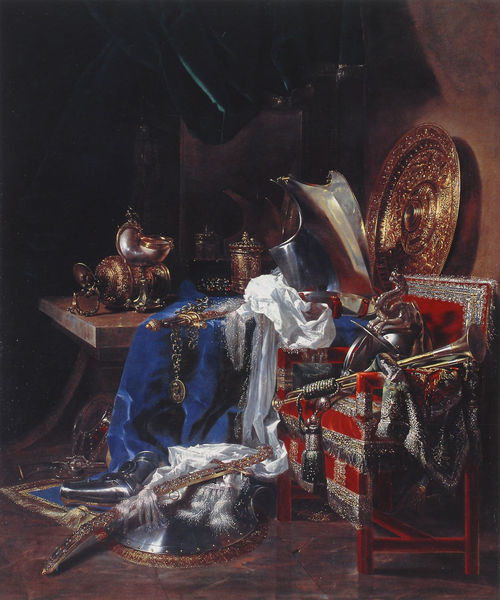
Titel: Stilleben mit Rüstungsteilen, Waffen und Prunkobjekten
Künstler: Willem Kalf
Institution: Le Mans, Musée de Tessé
Schlagwörter: blau, gemälde, stuhl, tisch, rot, malerei, barock, silber, spiegel, gold, sessel, krug, stilleben, stillleben, krieg, thron, platte, edel, schild, panzer, schwert, helm, rüstung, harnisch, beute, krieger, balu, wunderkammer, kreig, pokal, gefäße, drache, vaitas, matek, vanistas, sgold